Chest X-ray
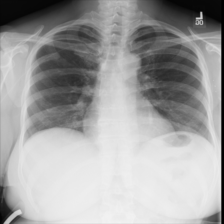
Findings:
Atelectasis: negative
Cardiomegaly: negative
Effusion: negative
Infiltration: negative
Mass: negative
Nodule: negative
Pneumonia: negative
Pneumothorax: negative
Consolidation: negative
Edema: negative
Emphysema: negative
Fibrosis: negative
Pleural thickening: negative
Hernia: negative